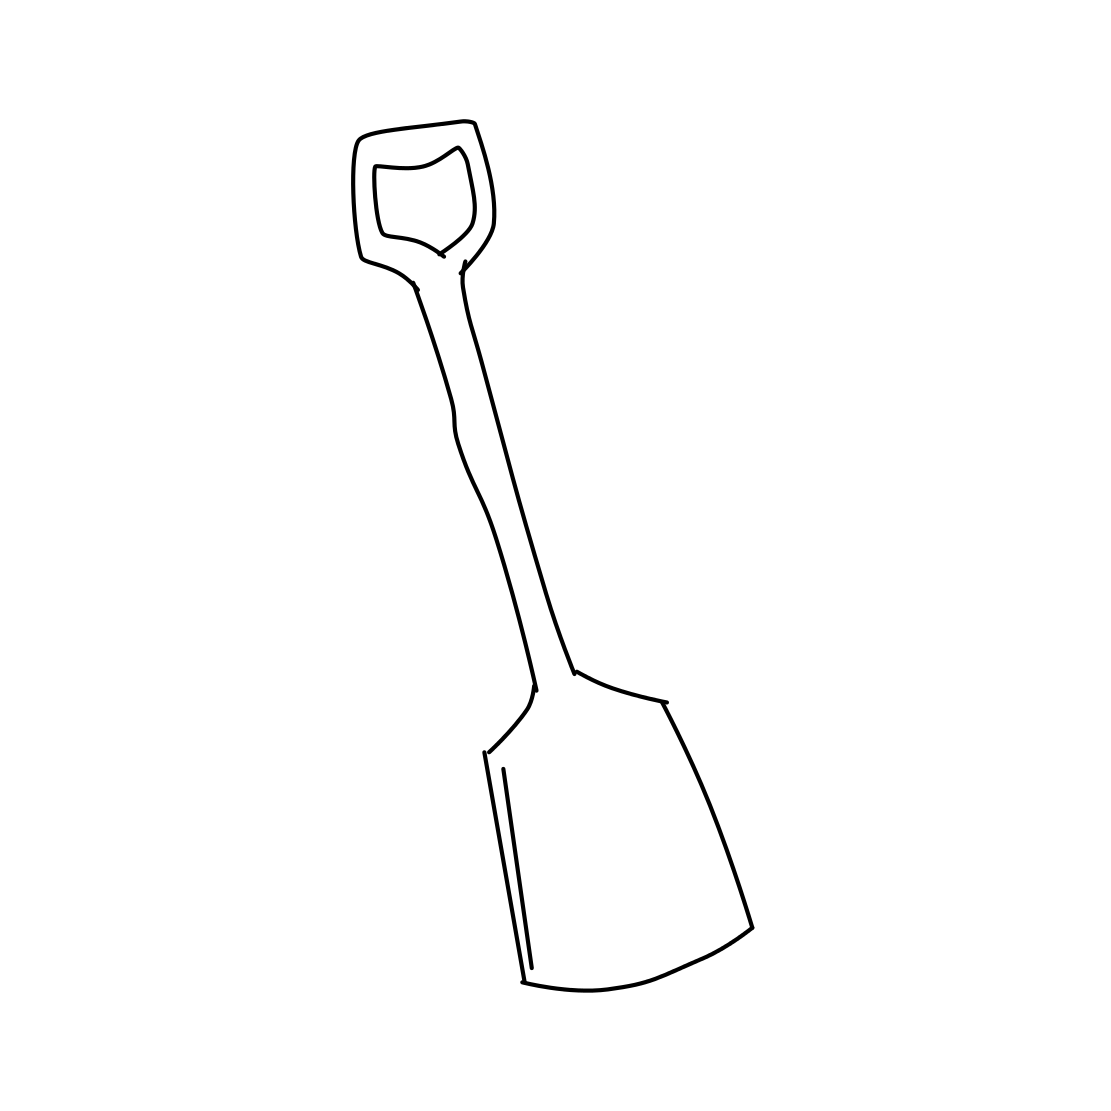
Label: shovel